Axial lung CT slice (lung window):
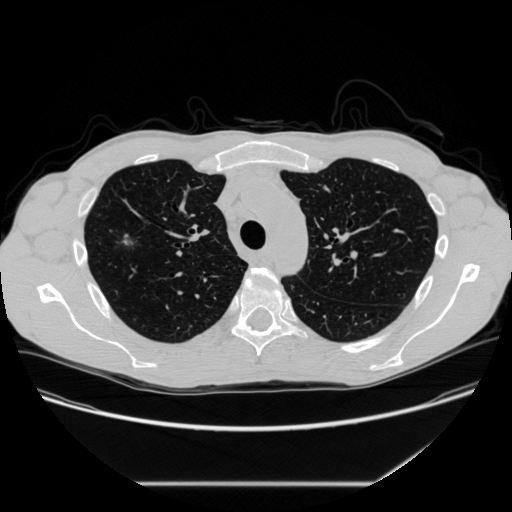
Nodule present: yes
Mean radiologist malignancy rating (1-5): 4.5